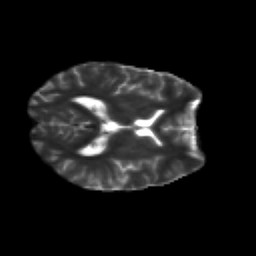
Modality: T2w
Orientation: axial
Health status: healthy
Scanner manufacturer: siemens
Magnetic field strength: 3 T
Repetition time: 12 s
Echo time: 0.092 s